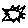
Label: sun